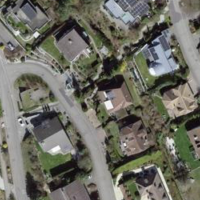
EUNIS habitat code: 55
Species observed at this site:
Buxus sempervirens